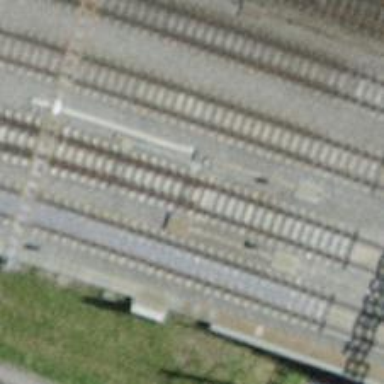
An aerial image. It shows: Railway switch.